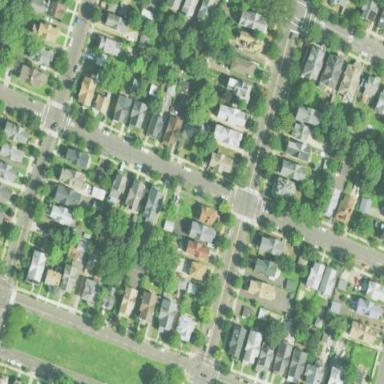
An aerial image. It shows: Sidewalk.